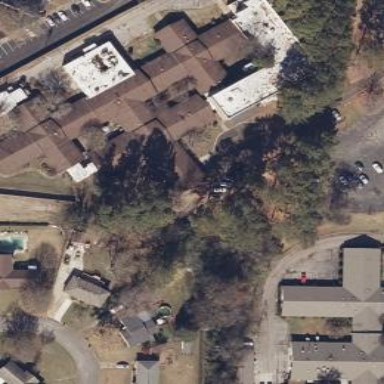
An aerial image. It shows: Nursing home.